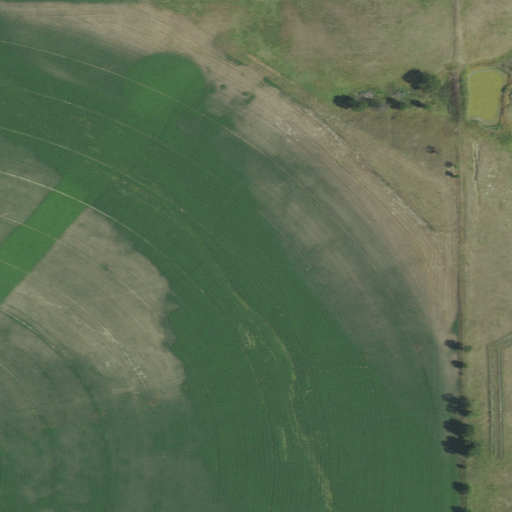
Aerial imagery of valley in Nebraska named Park Valley containing cultivated crops and grassland